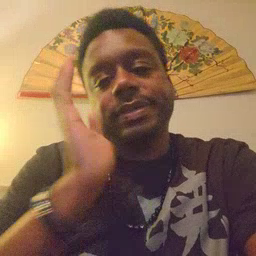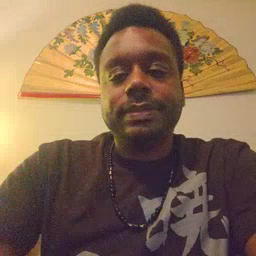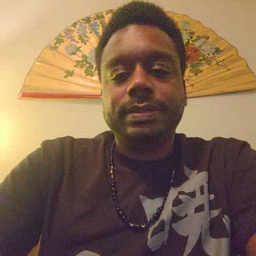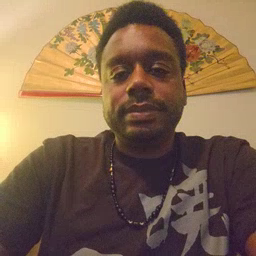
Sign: bed